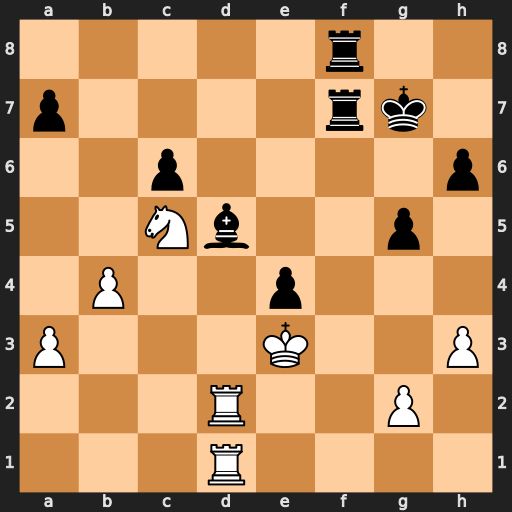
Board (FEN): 5r2/p4rk1/2p4p/2Nb2p1/1P2p3/P3K2P/3R2P1/3R4
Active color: w
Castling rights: -
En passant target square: -
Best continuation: Rxd5 cxd5 Ne6+ Kg6 Nxf8+ Rxf8 Rxd5